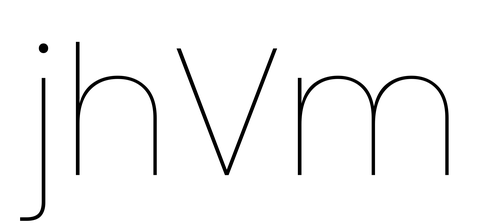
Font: Poppins-Thin